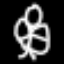
Label: angel